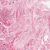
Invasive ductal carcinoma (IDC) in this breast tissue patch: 0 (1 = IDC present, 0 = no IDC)